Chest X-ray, PA view. Patient: 35 years old, sex M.
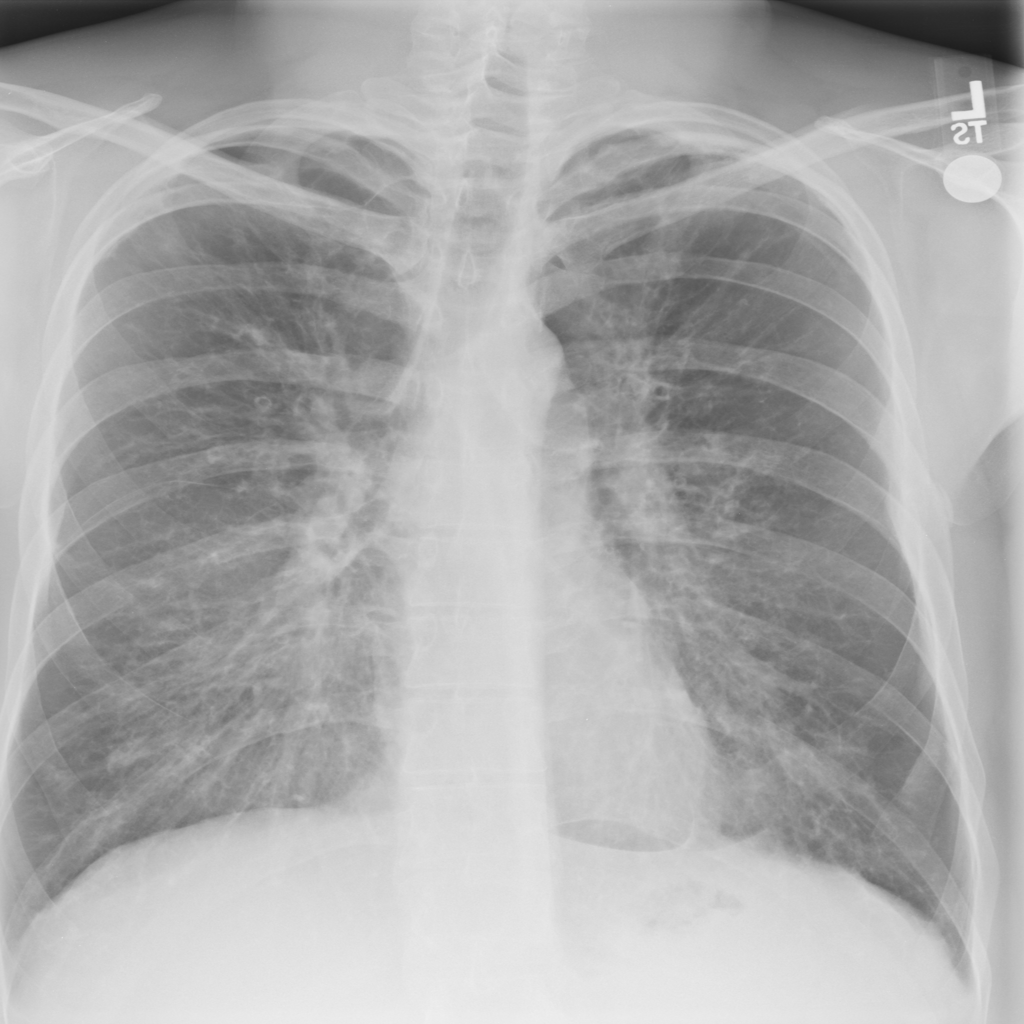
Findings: Fibrosis, Pleural_Thickening